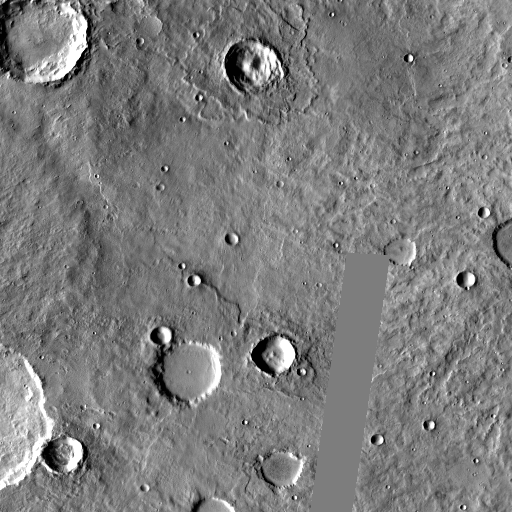
Crater classes present: Background, Other, Layered, Buried, Secondary